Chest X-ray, PA view. Patient: 34 years old, sex F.
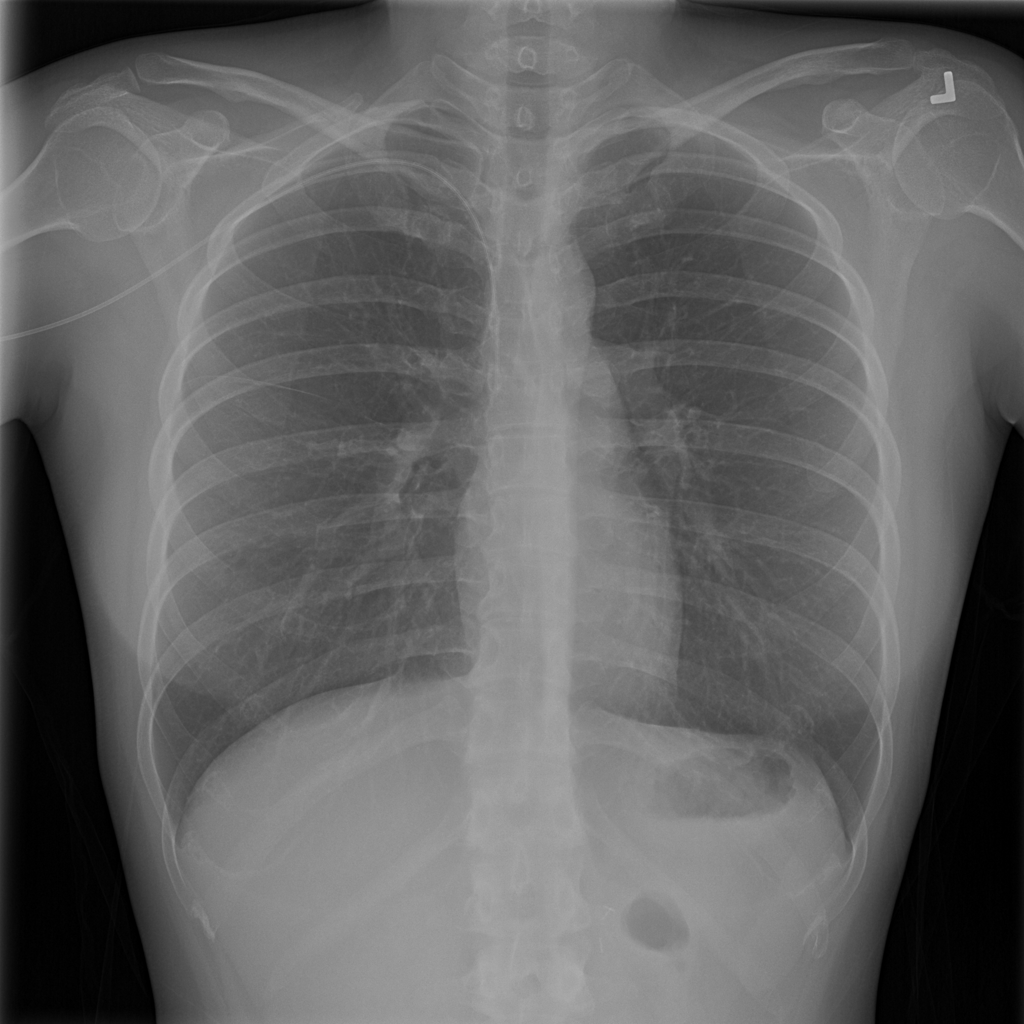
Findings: No Finding